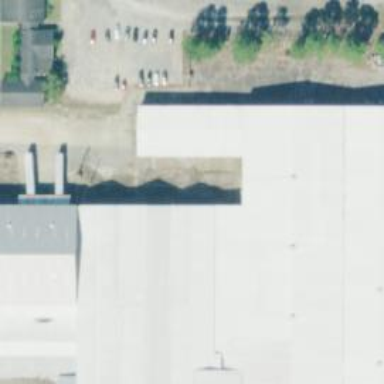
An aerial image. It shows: Industrial building.